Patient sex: F
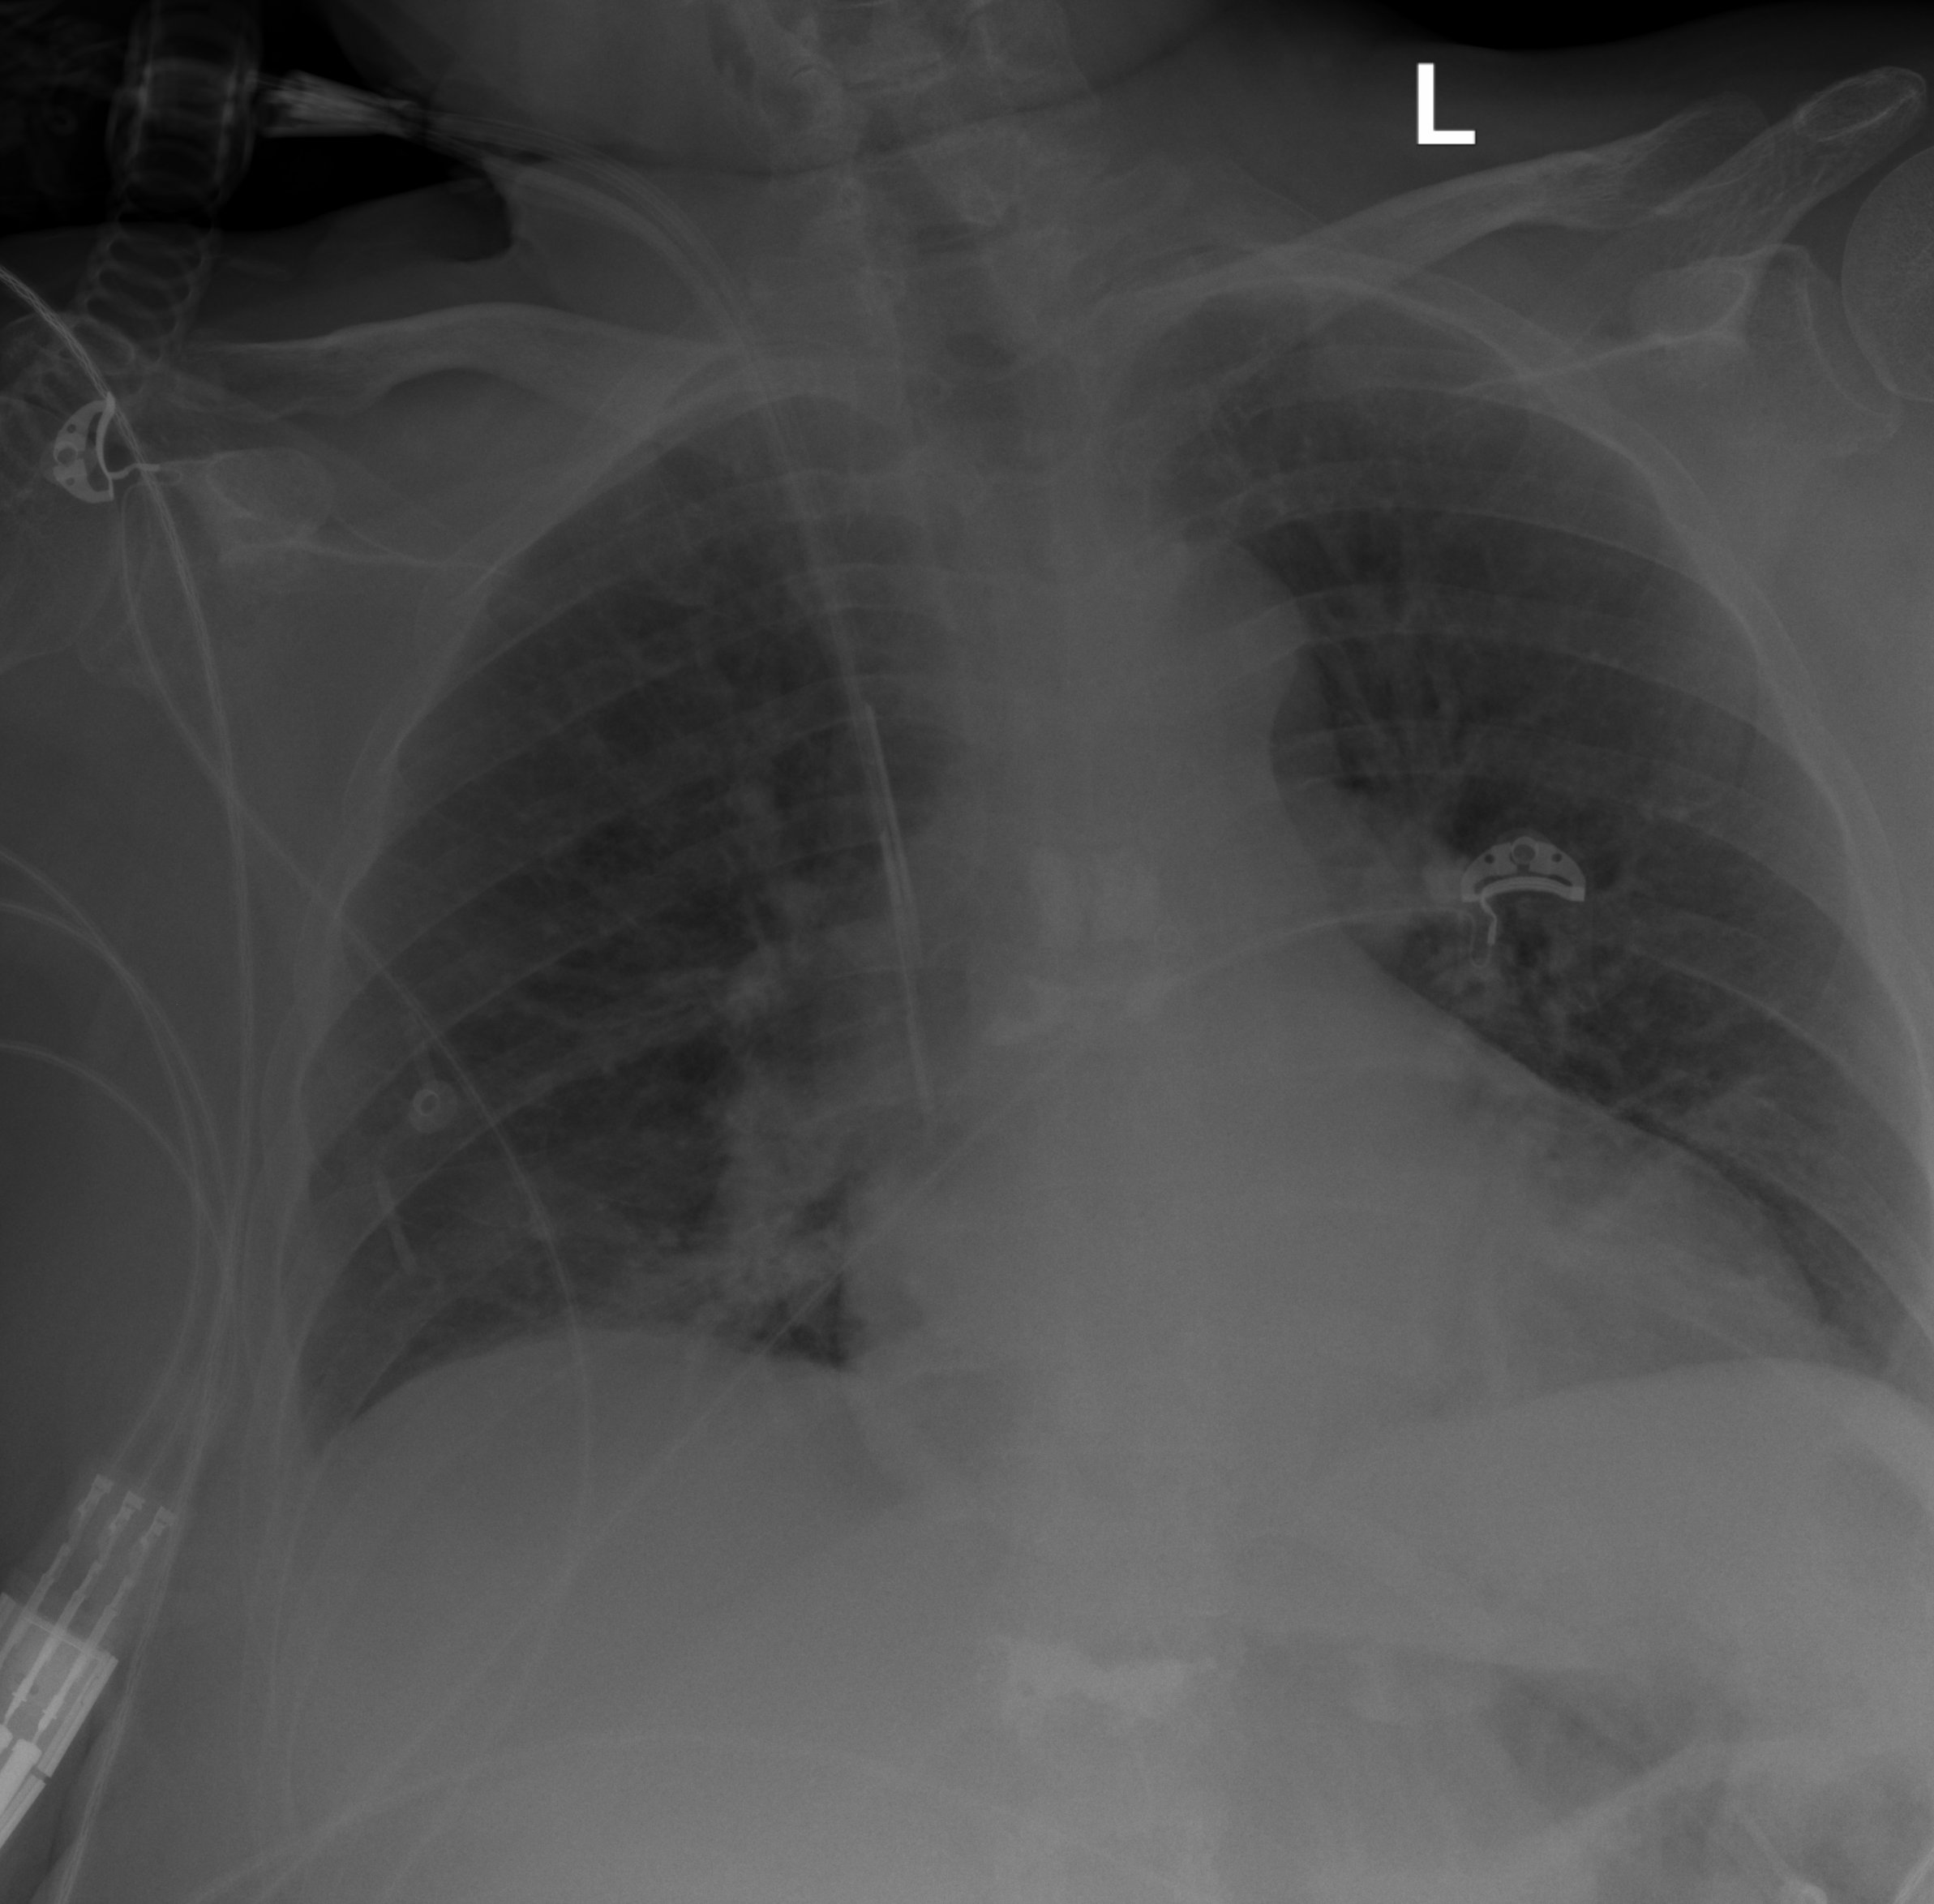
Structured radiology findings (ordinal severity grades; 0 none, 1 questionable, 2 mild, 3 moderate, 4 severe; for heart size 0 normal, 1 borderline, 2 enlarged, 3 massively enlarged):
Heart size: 2
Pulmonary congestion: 1
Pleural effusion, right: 0
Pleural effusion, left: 0
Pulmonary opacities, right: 0
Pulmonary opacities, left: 0
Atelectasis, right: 2
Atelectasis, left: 2